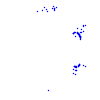
Particle: proton